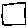
Label: square